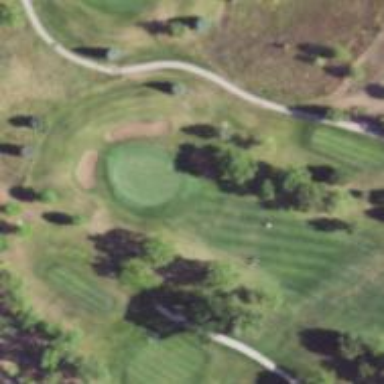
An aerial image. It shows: View of golf hole.